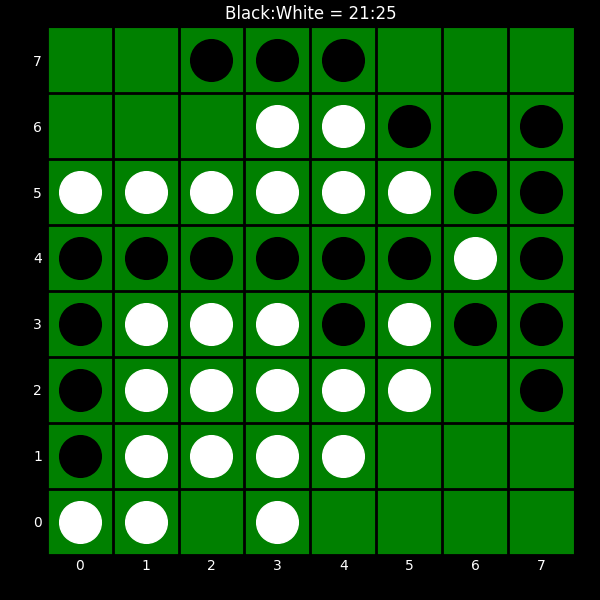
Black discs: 21
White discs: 25